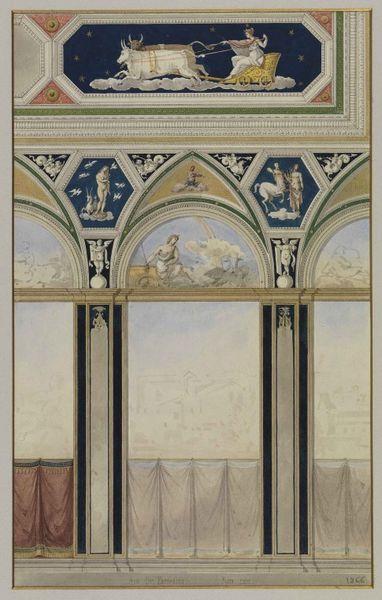
Titel: Wanddekoration aus der Villa Farnesina zu Rom
Künstler: Josef Wilhelm Durm
Standort: Karlsruhe
Institution: Staatliche Kunsthalle Karlsruhe
Schlagwörter: akt, blau, gemälde, gott, himmel, mann, nackt, weiß, wolken, aquarell, frauen, gelb, grün, menschen, stadt, bunt, fenster, frau, hell, marmor, nacht, orange, pfeiler, schwarz, szene, säule, säulen, zeichen, zeichnung, gebäude, haus, rot, tiere, tuch, wolke, leute, malerei, ornament, wand, architektur, mensch, rahmen, bild, innenraum, vorhang, häuser, kühe, vögel, gold, stoff, tücher, karren, umrandung, zügel, balkon, relief, bilder, bogen, fassade, kuh, kutsche, pilaster, figuren, rundbogen, wagen, dekoration, jugendstil, vorhänge, weib, weiber, dekor, verzierung, wandmalerei, stuck, bögen, eva, arkade, loggia, rinder, antike, medaillon, tauben, vögeö, sterne, kugel, allegorie, entwurf, mythologie, göttin, zwickel, arkaden, segmentbogen, schein, spitzbogen, wandaufriss, antik, griechen, götter, griechisch, kentaur, mythologisch, zentauer, zentaur, fabelwesen, griechenland, venus, plan, schlitten, deckengemälde, fresko, apoll, streitwagen, gespann, ochse, ochsen, ochsengespann, stier, stiere, sternzeichen, centaur, mythen, fresco, morgenröte, artemis, römisch, kassette, architekturentwurf, attika, deckenmalerei, aufriß, lünette, neugotik, ochsenwagen, scheinarchitektur, stir, luna, aphrodite, ochsenkarren, bildfeld, lünetten, wolekn, secco, frsken, böge, götterbild, architiktur, rundbogenfeld, wolkekn, ornamne, wieb, fraz#, trompe-l'oeuil, schliiten, fenster wandmalerei fresko mythologie, pilastrwer